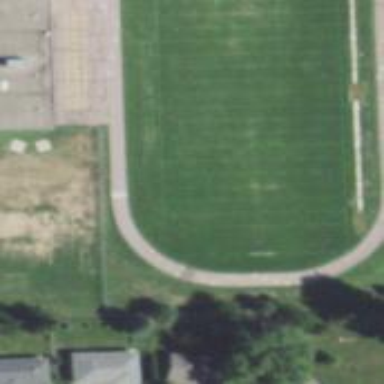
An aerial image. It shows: Pitch for American football.